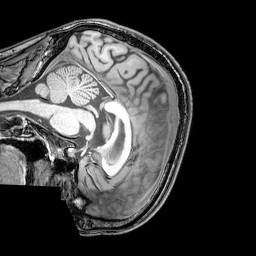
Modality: T1w
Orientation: sagittal
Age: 26
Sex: male
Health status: healthy
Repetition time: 0.081 s
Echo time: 0.037 s